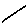
Label: line